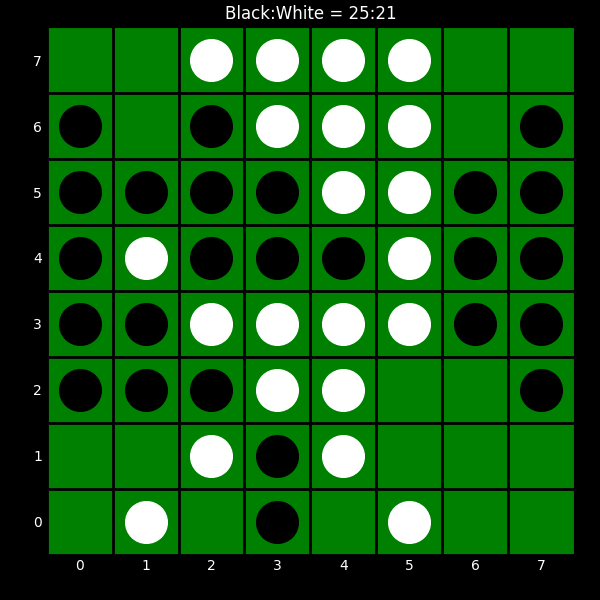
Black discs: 25
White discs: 21